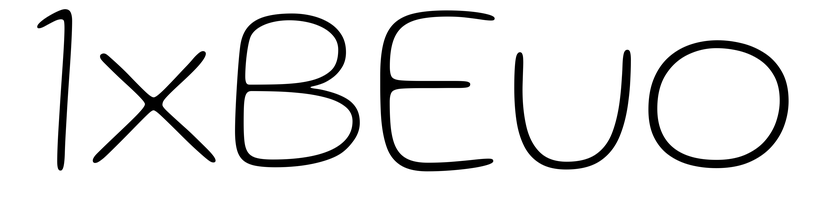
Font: Gluten_Thin